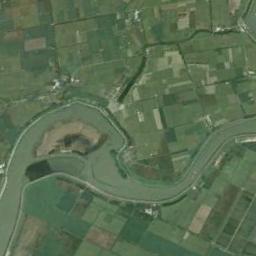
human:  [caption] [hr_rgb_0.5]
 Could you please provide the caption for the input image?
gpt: The green river with a channel bar goes through the farmland .

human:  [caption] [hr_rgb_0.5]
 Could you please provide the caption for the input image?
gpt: Many neat places are near the river .

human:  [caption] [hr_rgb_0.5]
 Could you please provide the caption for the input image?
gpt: A curved, Wave-like, Light green river with small islands and green and tan mixed fields on both sides .

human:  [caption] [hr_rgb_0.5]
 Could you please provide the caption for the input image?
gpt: The river goes through bare and green farmland .

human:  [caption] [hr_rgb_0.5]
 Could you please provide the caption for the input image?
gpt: There are many green farmlands around the river with an island .